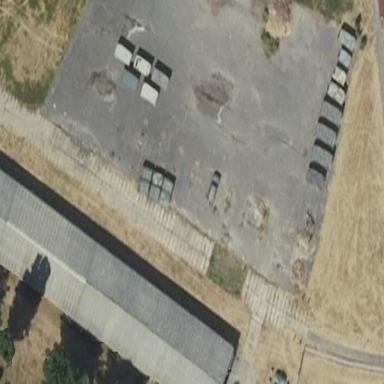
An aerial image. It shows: Military barracks building within military zone.